Question: Reading <URL> and having tried np.correlate and cv2.matchTemplate I still have a question that I don't seem to be able to solve.
I've got two numpy arrays each with the shape '(6000,50)'. 6000 sequences with each 50 values. Now I would like to do a cross-correlation of two 1-dimensional sequences of this array to detect the timeshift. I tried openCV briefly, but for me this returns a single number (I expect the highest correlation), so now I use numpy.correlate like this:
'''
np.correlate(x[2500], y[2500], mode='same')
'''
(In the cross-correlation plot I'm not looking for the highest peak, but I'm looking for the first peak using <URL>

As you might expect, I would like to do this for all 6000 sequences, but hoping to avoid iteration. I was hoping this would work:
'''
np.correlate(x, y, mode='same')
'''
But this gives me the following error: 'ValueError: object too deep for desired array'.
Is there any change that this is possible with NumPy or OpenCV. Or will i have to do it like this :(
'''
for i in range(x.shape[0]):
np.correlate(x[i], y[i], mode='same')
'''
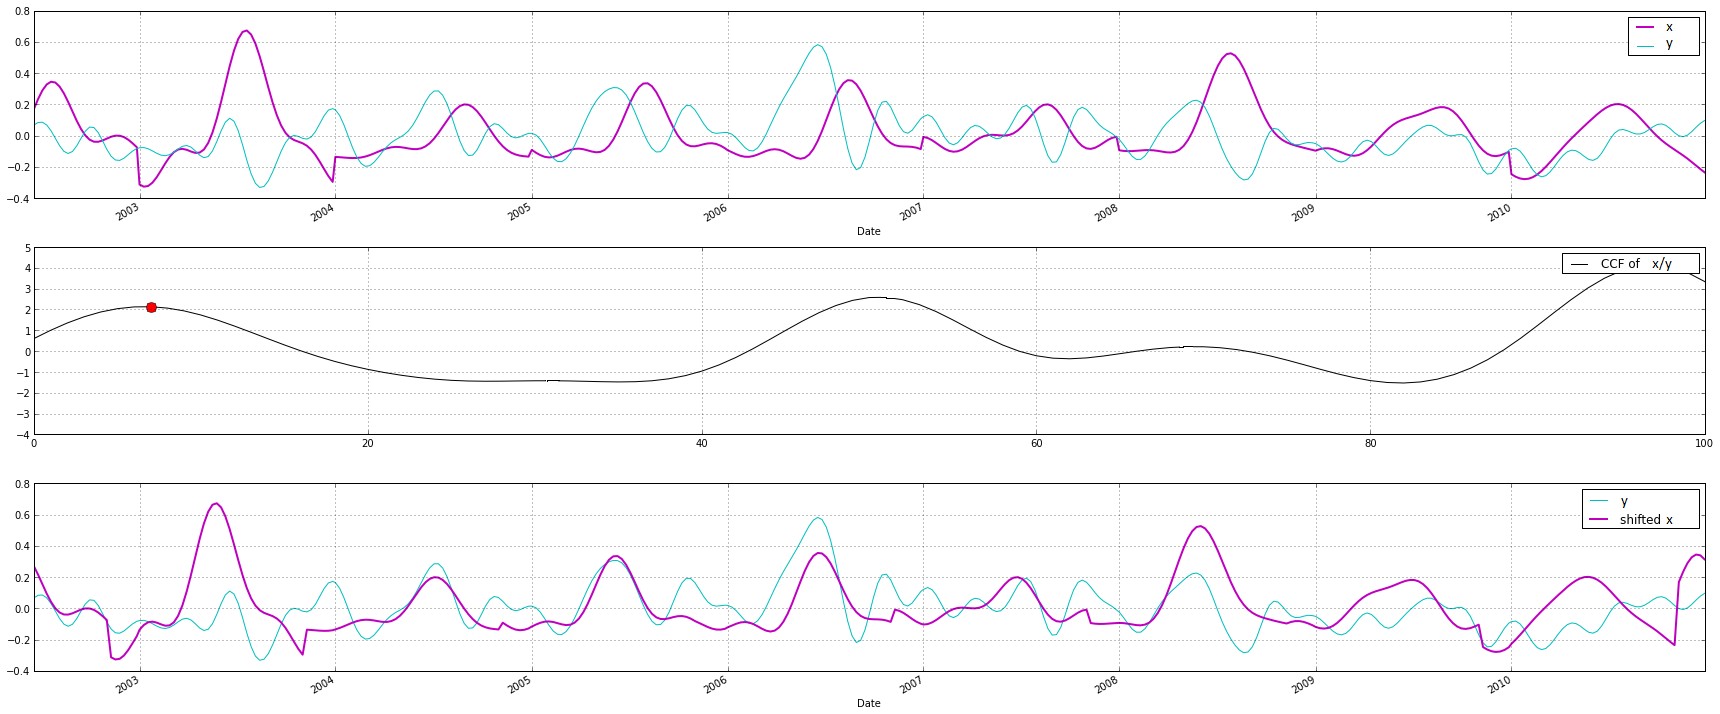
Answer: <URL> seemed like what you are after, but it only broadcasts on the first array, the second has to be strictly 1D, so no luck there. And the functions in 'scipy.signal' do multi-dimensional correlation, not 1D like you are after. So there doesn't seem to be anything in the stack that solves your problem.
Just for the fun of it, you could always do this with FFTs and the <URL>:
'''
def correlate1(a, b):
c = np.empty_like(a)
for j in range(len(a)):
c[j] = np.correlate(a[j], b[j], 'same')
return c
def correlate2(a, b):
n = a.shape[-1]
a_fft = np.fft.fft(a, n=2*n)
b_fft = np.fft.fft(b, n=2*n)
cc = np.fft.ifft(a_fft * b_fft.conj()).real
return np.concatenate((cc[..., -n//2:], cc[..., :(n-1)//2 + 1]), axis=-1)
'''
With your use case this isn't a great idea:
'''
In [11]: a = np.random.rand(6000, 50)
...: b = np.random.rand(6000, 50)
...:
In [12]: np.allclose(correlate1(a, b), correlate2(a, b))
Out[12]: True
In [13]: %timeit correlate1(a, b)
10 loops, best of 3: 37.5 ms per loop
In [14]: %timeit correlate2(a, b)
10 loops, best of 3: 71.8 ms per loop
'''
But the approach does have its merits, mostly for larger sequences:
'''
In [15]: a = np.random.rand(50, 6000)
...: b = np.random.rand(50, 6000)
...:
In [16]: %timeit correlate1(a, b)
1 loops, best of 3: 516 ms per loop
In [17]: %timeit correlate2(a, b)
10 loops, best of 3: 89.2 ms per loop
'''